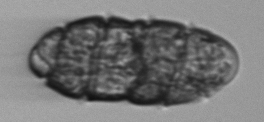
Label: Margalefidinium